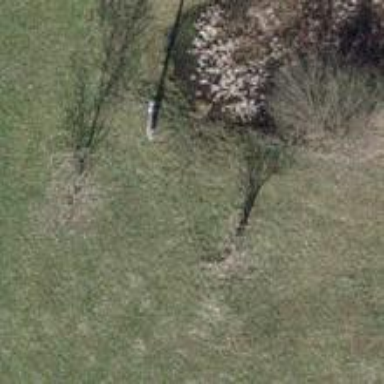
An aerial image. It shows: Power pole.